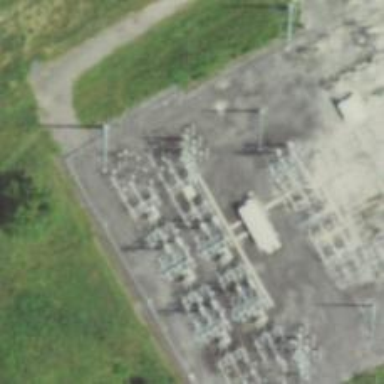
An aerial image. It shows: Switch used for power control.